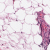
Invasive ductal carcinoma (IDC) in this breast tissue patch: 0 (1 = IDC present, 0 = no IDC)